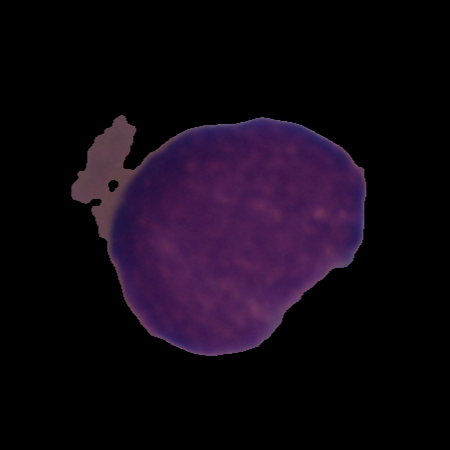
Label: healthy